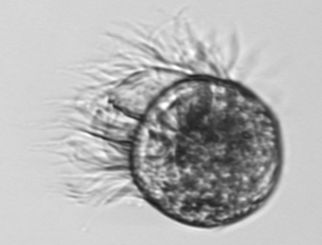
Label: Pelagostrobilidium